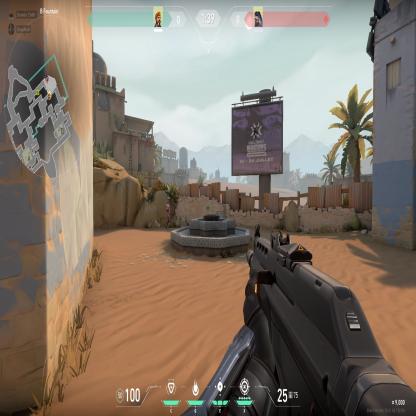
Label: enemy